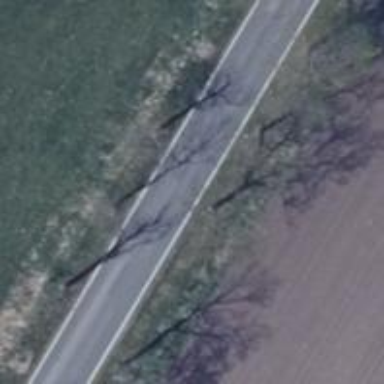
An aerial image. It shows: Secondary road.